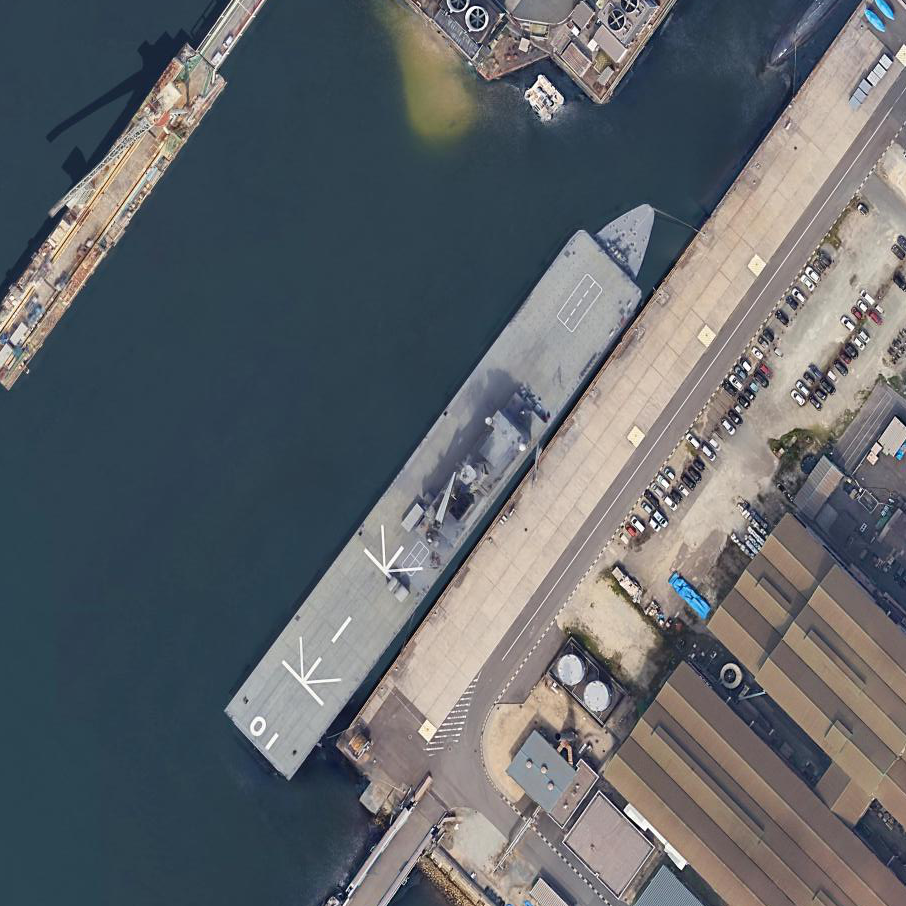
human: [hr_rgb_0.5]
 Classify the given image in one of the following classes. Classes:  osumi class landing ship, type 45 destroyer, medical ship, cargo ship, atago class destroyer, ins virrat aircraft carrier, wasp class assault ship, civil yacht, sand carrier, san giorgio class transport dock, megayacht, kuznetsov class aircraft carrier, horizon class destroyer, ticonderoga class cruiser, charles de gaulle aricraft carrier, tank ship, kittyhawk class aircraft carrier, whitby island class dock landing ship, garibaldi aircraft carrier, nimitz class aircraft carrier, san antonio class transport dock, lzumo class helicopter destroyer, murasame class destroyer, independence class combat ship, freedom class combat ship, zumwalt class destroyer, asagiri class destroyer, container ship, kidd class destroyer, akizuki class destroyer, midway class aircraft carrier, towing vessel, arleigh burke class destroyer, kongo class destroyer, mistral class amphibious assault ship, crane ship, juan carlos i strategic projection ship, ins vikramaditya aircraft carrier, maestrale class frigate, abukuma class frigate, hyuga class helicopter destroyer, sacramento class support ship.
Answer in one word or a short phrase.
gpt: Osumi class landing ship